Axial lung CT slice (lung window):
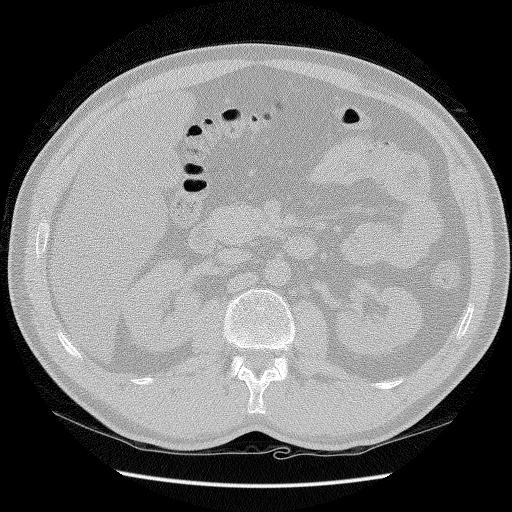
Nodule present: no